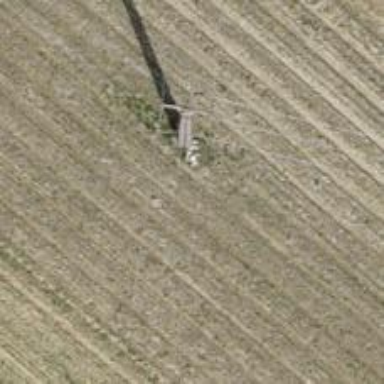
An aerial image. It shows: Concrete power pole.